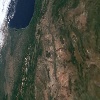
Label: land